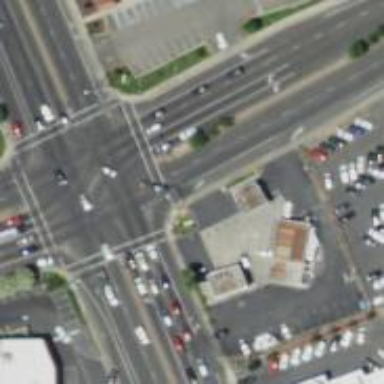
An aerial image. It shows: Marked road crossing.